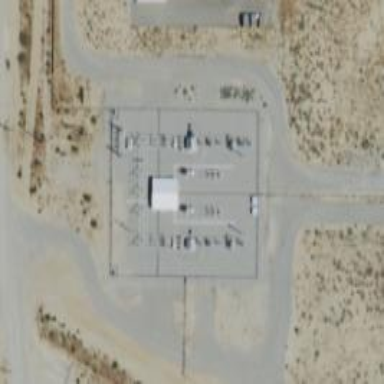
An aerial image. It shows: Power substation.